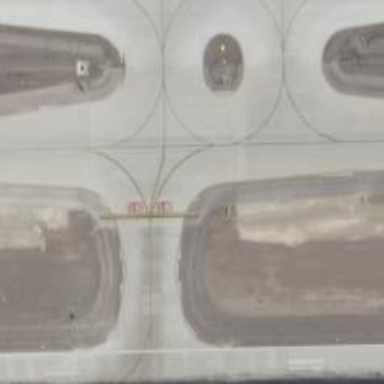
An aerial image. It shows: View of taxiway at the airport.